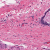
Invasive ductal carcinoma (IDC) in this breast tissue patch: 0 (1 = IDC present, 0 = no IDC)